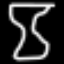
Label: hourglass